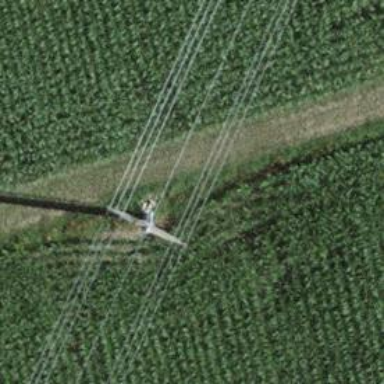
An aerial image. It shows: Power tower.